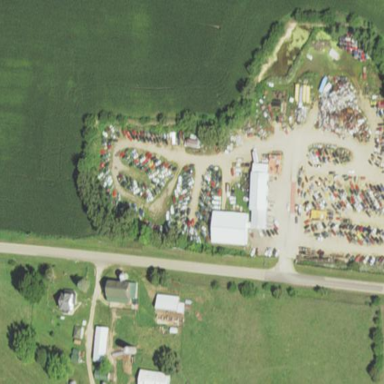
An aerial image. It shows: Industrial area designated for auto wrecking.